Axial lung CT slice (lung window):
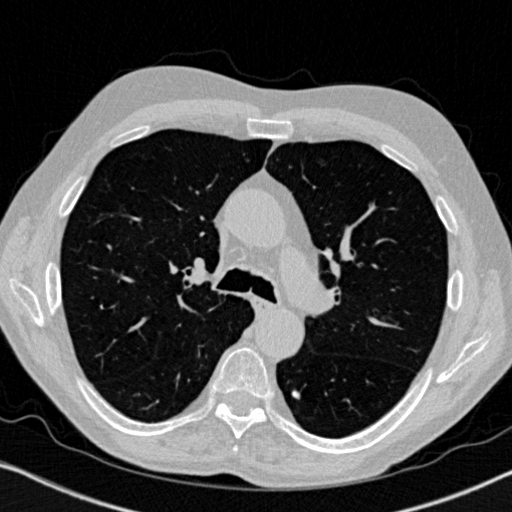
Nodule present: yes
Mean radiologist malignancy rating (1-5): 1